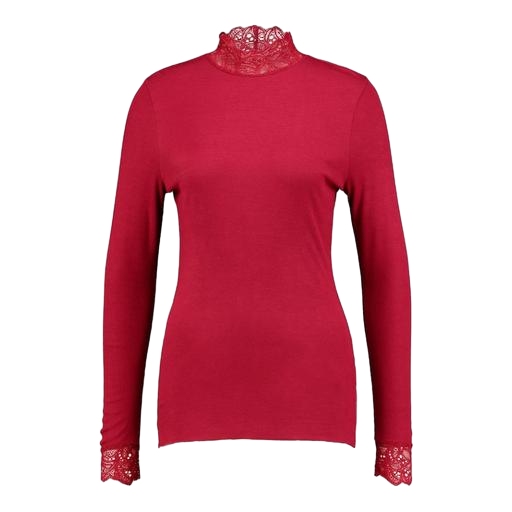
long sleeved fitted red shirt, high-neck top, red jacquard mock-neck top only macy, white background